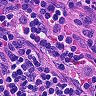
Metastatic tissue present: no